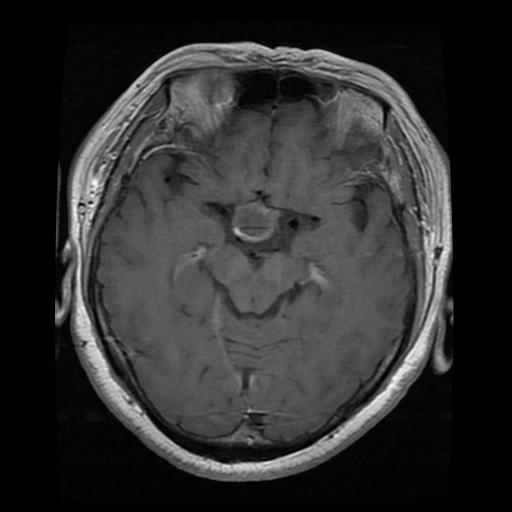
Label: pituitary